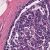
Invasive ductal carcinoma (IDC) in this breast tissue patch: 0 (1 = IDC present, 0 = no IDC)